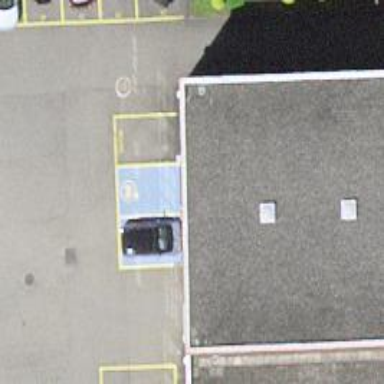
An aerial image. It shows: Charging station.